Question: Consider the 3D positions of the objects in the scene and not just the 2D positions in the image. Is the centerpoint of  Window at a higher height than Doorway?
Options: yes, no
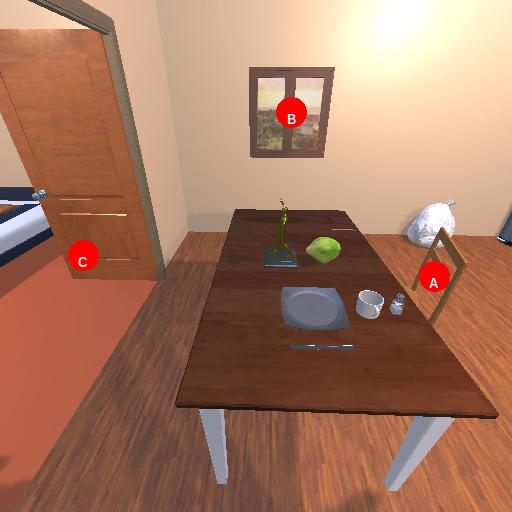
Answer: yes